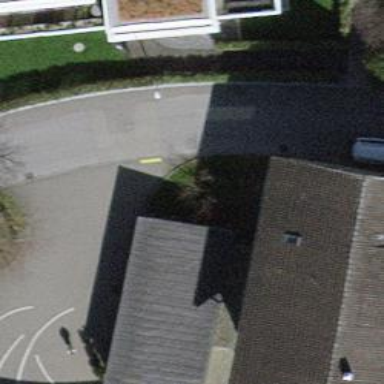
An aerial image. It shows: Group of garages.